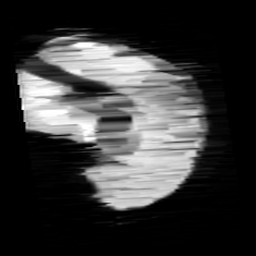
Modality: minIP
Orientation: sagittal
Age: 13
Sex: female
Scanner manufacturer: siemens
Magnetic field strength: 3 T
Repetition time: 0.027 s
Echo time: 0.02 s